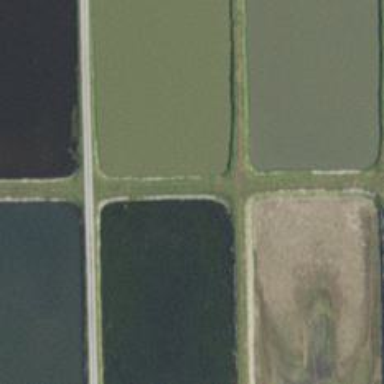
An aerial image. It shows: Aquaculture area with water.